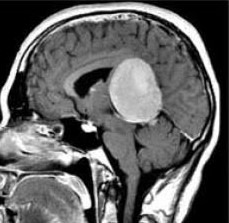
Label: meningioma